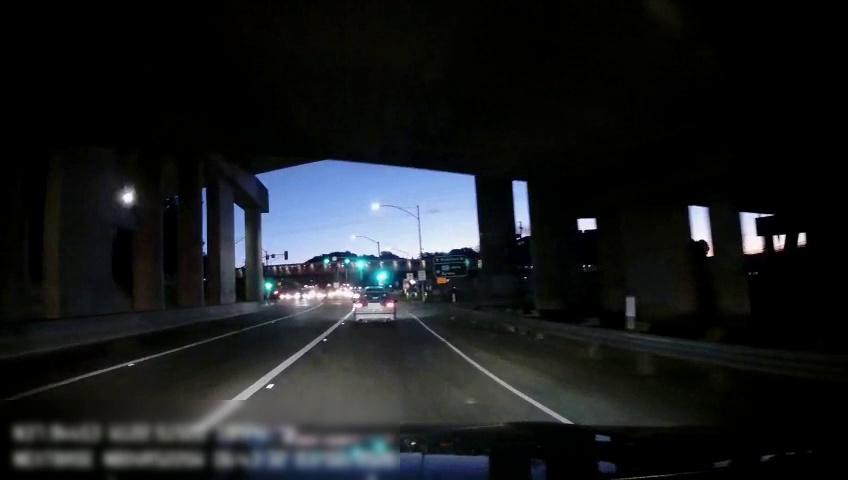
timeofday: Night
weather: Other
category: Drivable Space
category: Vehicles | Car
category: Lanes | Alternate Lane
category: Lanes | Alternate Lane
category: Lanes | Alternate Lane
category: Traffic | Signs